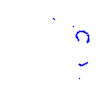
Particle: kaon